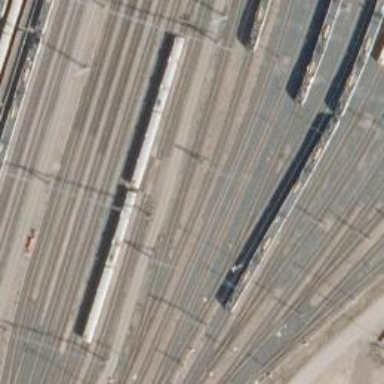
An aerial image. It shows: Railway signal.